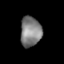
Tissue: lung
Cell type: Fibroblasts
Senescence score: 0.5454
Nuclear area (px): 614
Mean DAPI intensity: 127.08